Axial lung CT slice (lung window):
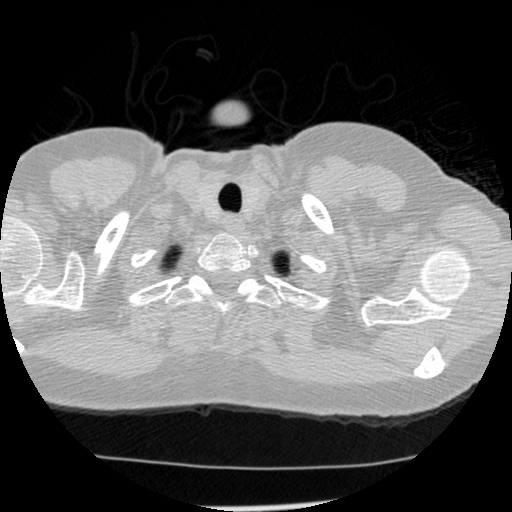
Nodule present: no